Question: I have a form with a panel where a set of complex graphics are painted (represented by blue circles in the image):

The graphics are painted using 'DrawLine' and 'DrawEllipse' methods of the 'Graphics' class.
(yellow point on the image) so that I can apply some transformations afterwards, like centering the set of graphics on the panel.
The most direct workaround I can think of is finding the boundaries of the graphics, so they are contained in a rectangular frame (red box on the image) and then divide the frame's width and height by two.
But how can I achieve this? that would allow me to find the top, bottom, left and right boundaries of the entire set of graphics?
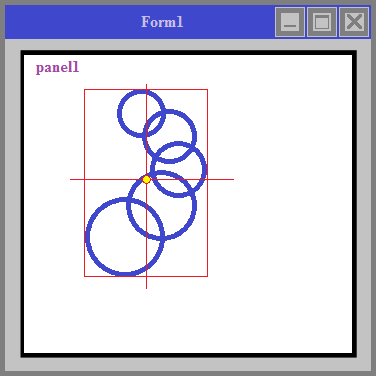
Answer: I'm not aware of any method in 'Graphics' to do what you're looking for, but rolling your own should be relatively easy assuming you know the dimensions of each component image. The various 'DrawEllipse' methods each take a bounding rectangle in some form, so you've already got all of the information that you need.
The most straightforward approach would be to simply keep track of the farthest left, right, top, and bottom bound of each image as you draw it and then form the complete bounding rectangle from those dimensions. You'll also need to account for the width of the 'Pen' that you're using to draw your images.
As an alternative, you might want to take a look at the <URL> would more or less give you what you're looking for. If 'GraphicsPath' doesn't work for you, then I think you're probably stuck writing your own code.